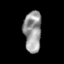
Tissue: skin
Cell type: Myeloid cells
Senescence score: 0.783
Nuclear area (px): 704
Mean DAPI intensity: 153.635